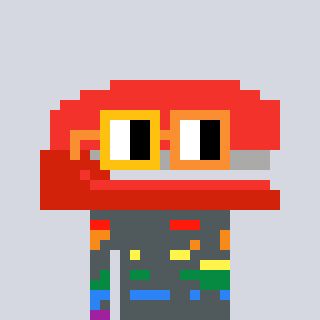
a pixel art character with square yellow and orange glasses, a stapler-shaped head and a grayscale-colored body on a cool background